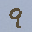
Label: 9